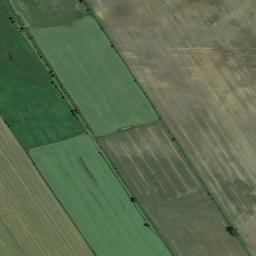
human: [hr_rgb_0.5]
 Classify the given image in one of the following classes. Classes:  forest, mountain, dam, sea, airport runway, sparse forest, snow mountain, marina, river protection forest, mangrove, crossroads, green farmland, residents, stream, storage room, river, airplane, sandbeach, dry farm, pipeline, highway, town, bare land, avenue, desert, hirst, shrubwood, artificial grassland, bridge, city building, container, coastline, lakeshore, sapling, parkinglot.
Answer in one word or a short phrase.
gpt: green farmland